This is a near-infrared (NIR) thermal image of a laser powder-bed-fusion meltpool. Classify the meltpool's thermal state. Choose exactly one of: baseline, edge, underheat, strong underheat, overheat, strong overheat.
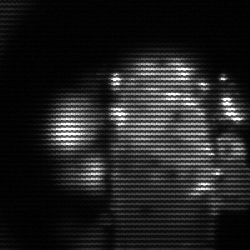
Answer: strong underheat